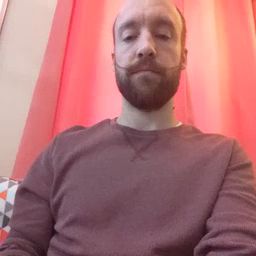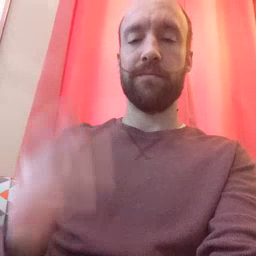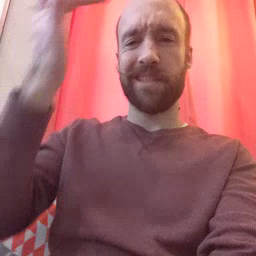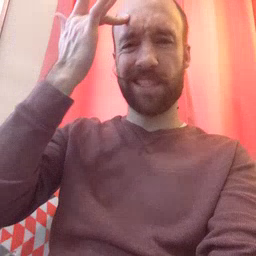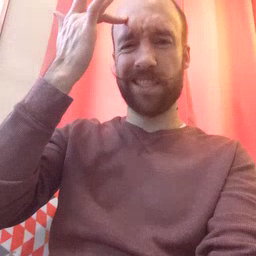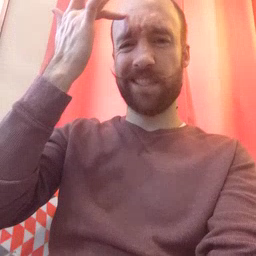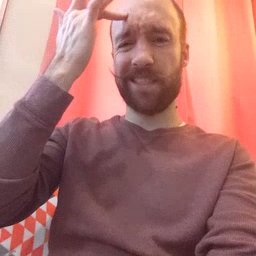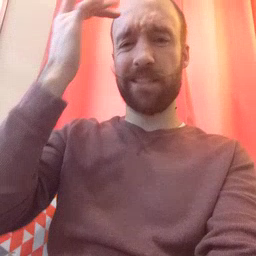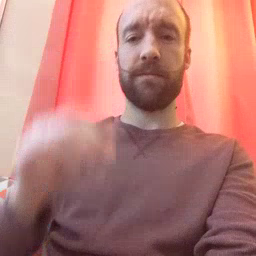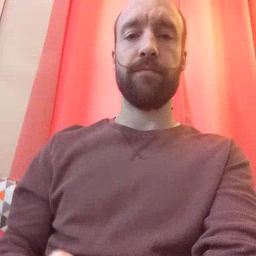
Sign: sick